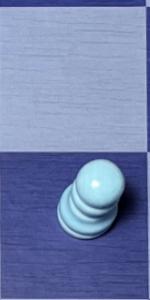
Label: Pawn_White